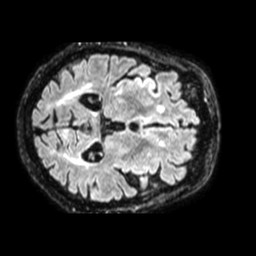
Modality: FLAIR
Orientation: axial
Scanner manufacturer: philips
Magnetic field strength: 1.5 T
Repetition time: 4.8 s
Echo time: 0.3363 s